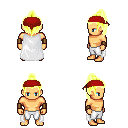
a pixel art fantasy rpg character, male body template, human, tanned skin, white cape, white pants, gold long topknot hairstyle, red bandana, leather bracers, four views (front, back, left, right), 2x2 character sprite sheet, small pixel art, hard edges, no anti-aliasing